Interaction volume radius: 5 \u00c5
Interaction volume height: 20 \u00c5
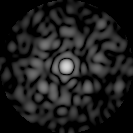
Disorder parameter: 0.8738